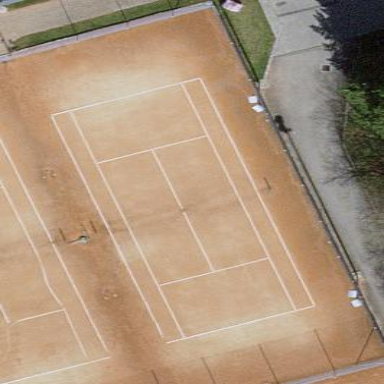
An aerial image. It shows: Tennis court with tartan surface.